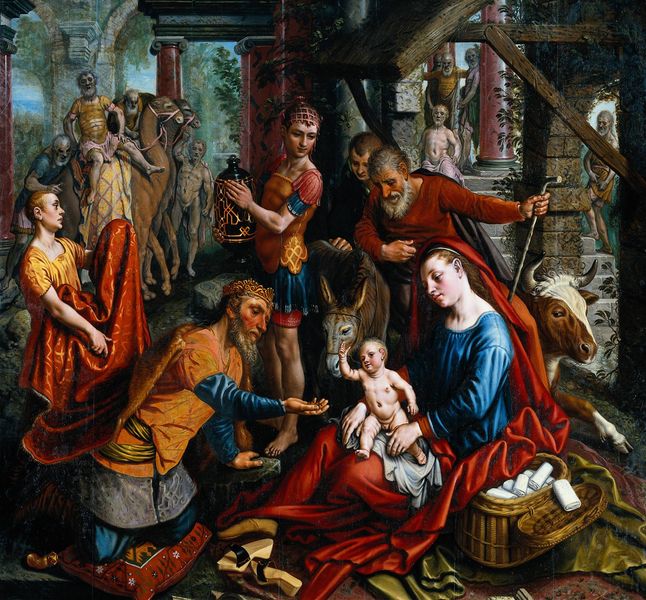
Titel: Anbetung der Könige
Künstler: Pieter Aertsen
Standort: Amsterdam
Institution: Rijksmuseum
Schlagwörter: akt, blau, gemälde, hand, himmel, körper, mann, nackt, nackter, weiß, bäume, frauen, gelb, grün, landschaft, menschen, ocker, braun, bunt, frau, grau, hintergrund, holz, kleider, männer, orange, schwarz, szene, säule, säulen, türkis, dach, gebäude, rot, schleier, tier, tuch, beige, malerei, teppich, bart, bärte, diener, falten, halten, inkarnat, sockel, stehen, vollbart, horn, hütte, boden, gewand, gold, mantel, stoff, tücher, decke, familie, gewänder, kind, mutter, krone, seide, bauern, esel, pferd, reiter, stock, krug, vase, farbig, bogen, mänenr, gehstock, schuhe, stab, mauer, kuh, rind, baby, treppe, kissen, könig, korb, balken, stufen, nabel, faltenwurf, junge, nazarener, pfosten, bögen, truhe, gefäß, knabe, orient, orientalisch, religion, knien, kiste, geschenk, pracht, brokat, rüstung, maultier, kapitelle, besuch, christus, jesus, jesus christus, ionisch, kniend, weihrauch, stall, heiliger, könige, heilige, hörner, begrüßung, binden, heilig, maria, madonna, gefäße, anbetung, heiland, ochse, stier, hirten, biblisch, urne, josef, joseph, geburt, krippe, säugling, gebälk, weihnachten, kronen, ochs, gottesmutter, kamel, heilige familie, jesuskind, rüstungen, gebäld, segensgestus, geschenke, gaben, morgenland, windel, kamele, christuskind, bethlehem, betlehem, myrrhe, drei könige, epiphanie, heilige drei könige, balthasar, kaspar, melchior, myrre, weise aus dem morgenland, baltasar, tuefel, hirtne, christkind, mind, josepf, waise, morh, windeln, mari, christigeburt, heiligen drei könige, weirauch, 24, kaleme, heilige drei könig, sgene, balasar, latar, hl.drei könige